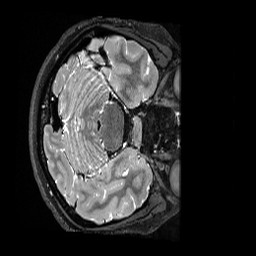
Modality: T2w
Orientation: axial
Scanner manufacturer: siemens
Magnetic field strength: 3 T
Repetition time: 3.2 s
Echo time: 0.563 s